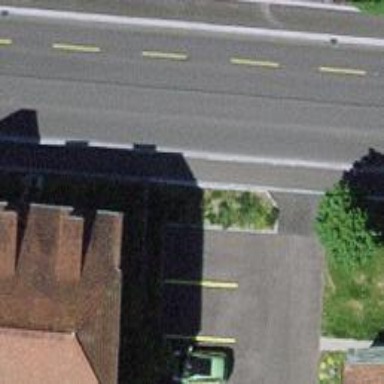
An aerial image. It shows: Sidewalk.